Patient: sex M, age 42
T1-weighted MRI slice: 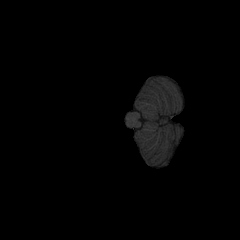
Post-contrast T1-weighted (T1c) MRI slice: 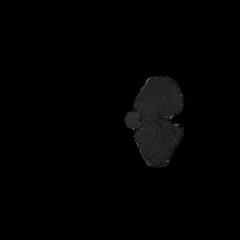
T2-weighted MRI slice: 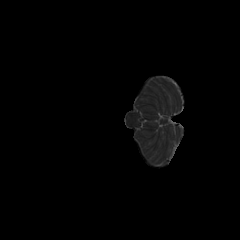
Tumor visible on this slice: no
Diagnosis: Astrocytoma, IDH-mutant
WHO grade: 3